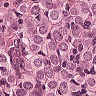
Metastatic tissue present: yes